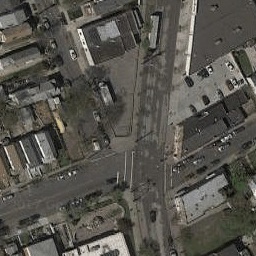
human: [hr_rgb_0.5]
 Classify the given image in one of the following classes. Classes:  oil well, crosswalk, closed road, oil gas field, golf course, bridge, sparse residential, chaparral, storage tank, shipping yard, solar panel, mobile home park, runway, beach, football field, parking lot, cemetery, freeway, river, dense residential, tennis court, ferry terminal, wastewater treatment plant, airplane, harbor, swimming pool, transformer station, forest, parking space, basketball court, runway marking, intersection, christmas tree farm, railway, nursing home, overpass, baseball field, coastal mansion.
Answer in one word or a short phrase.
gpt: intersection